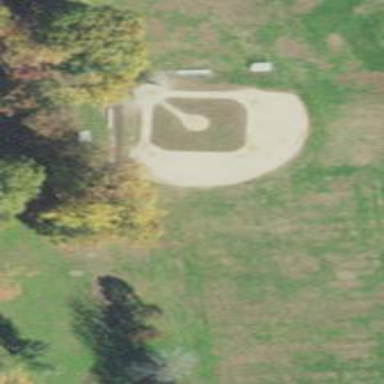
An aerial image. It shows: Baseball pitch for leisure and sports activities.